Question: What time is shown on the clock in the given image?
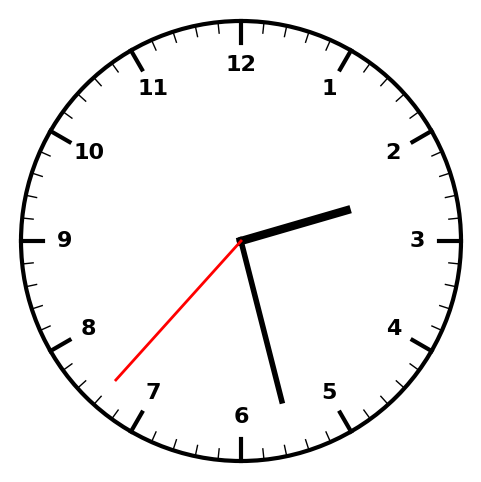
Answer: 02:27:37